Aerial crown-view tile of a tropical tree (Barro Colorado Island, Panama), acquired 20250818:
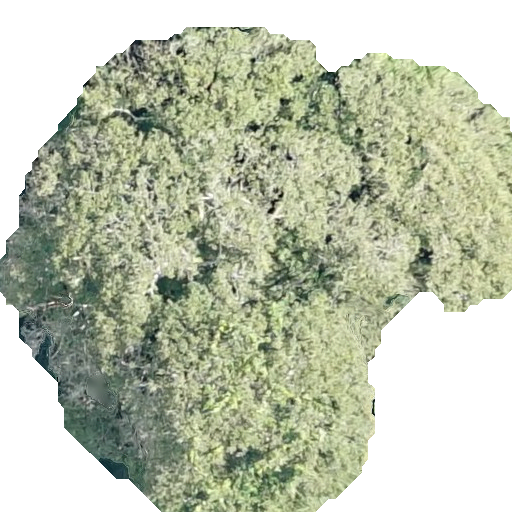
Species: Sloanea terniflora
GBIF accepted scientific name: Sloanea terniflora
Crown area: 263.986 m²